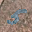
Label: 5